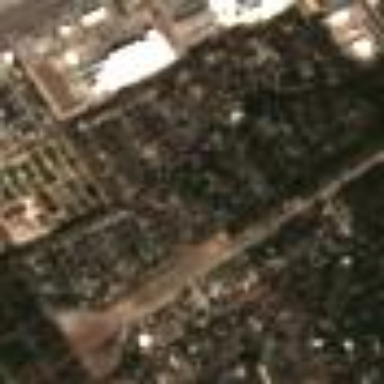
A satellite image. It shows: Residential area consisting of single-family homes.